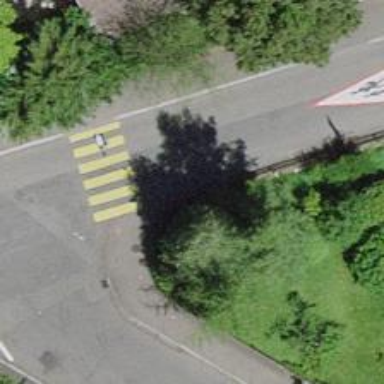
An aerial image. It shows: Kerb serving as barrier.